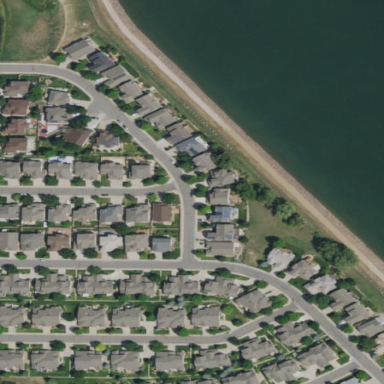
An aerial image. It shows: Single-family residential area.